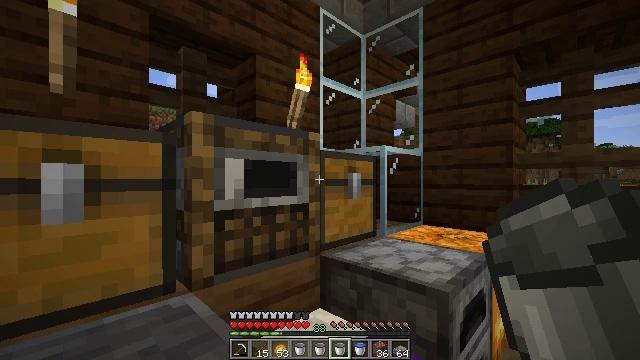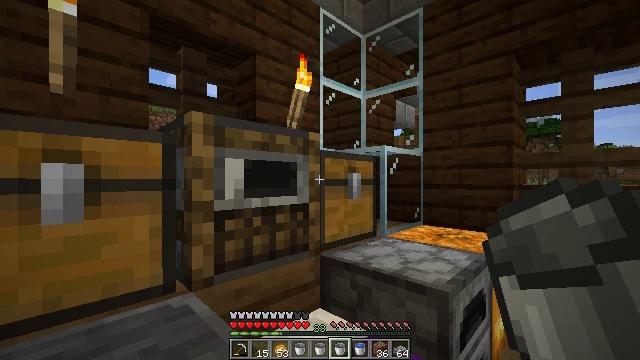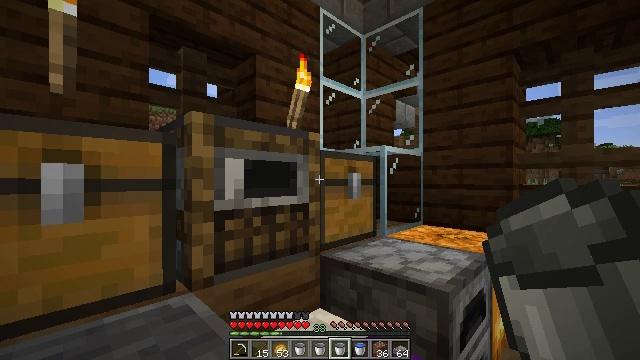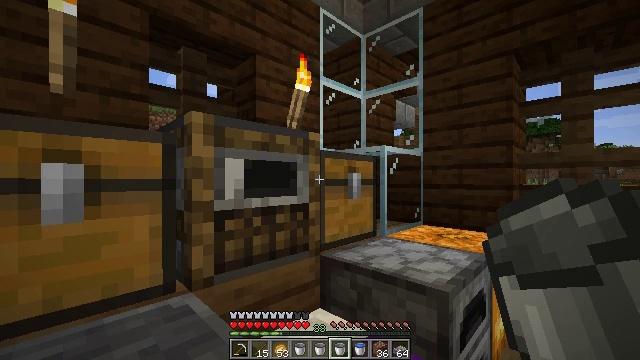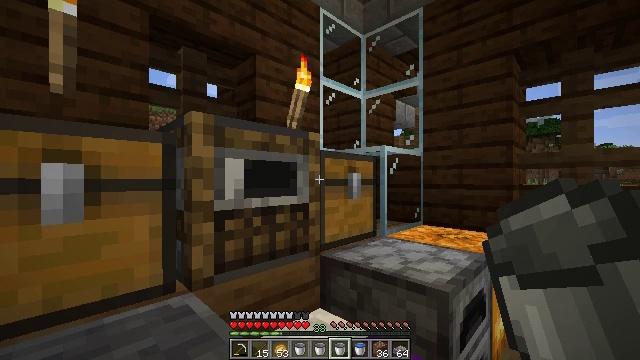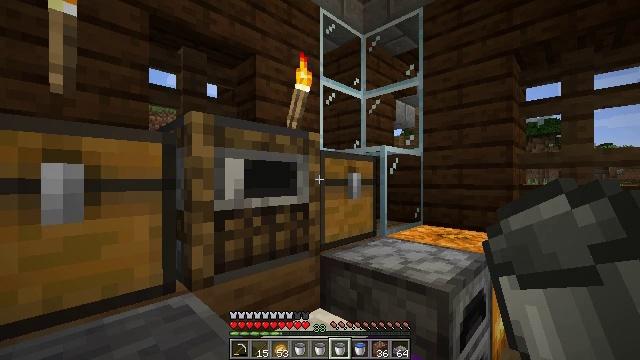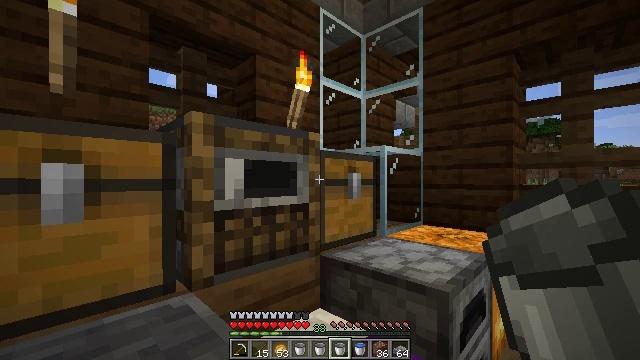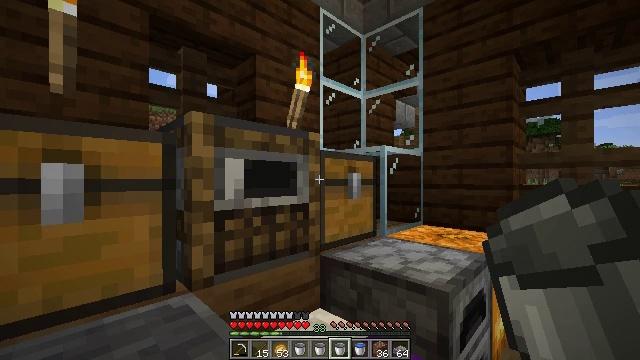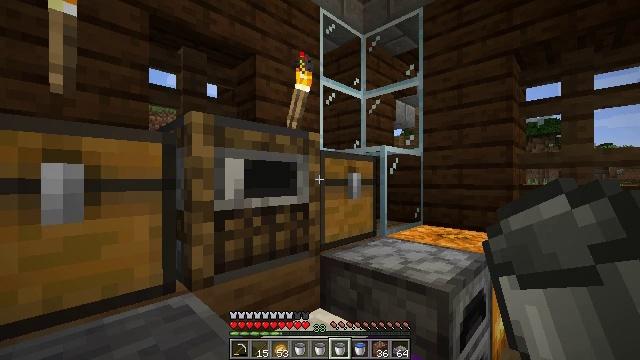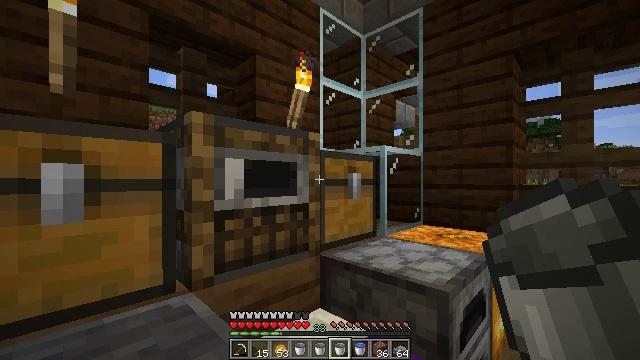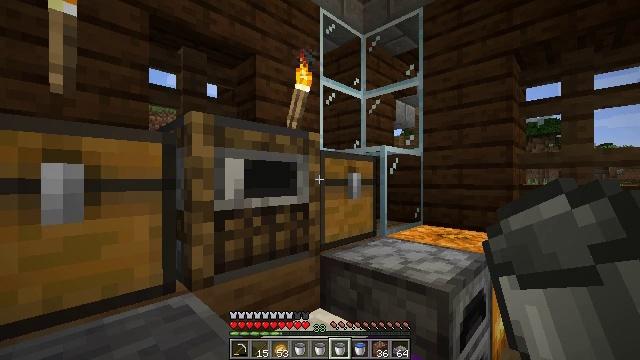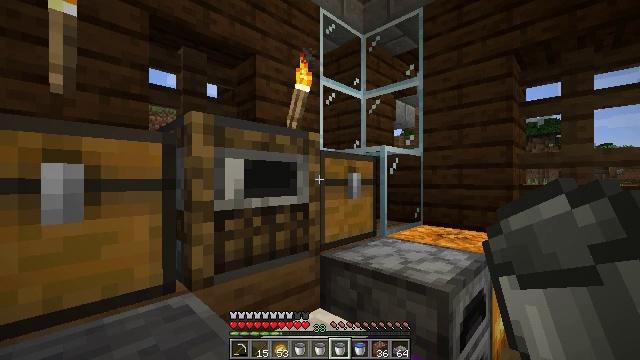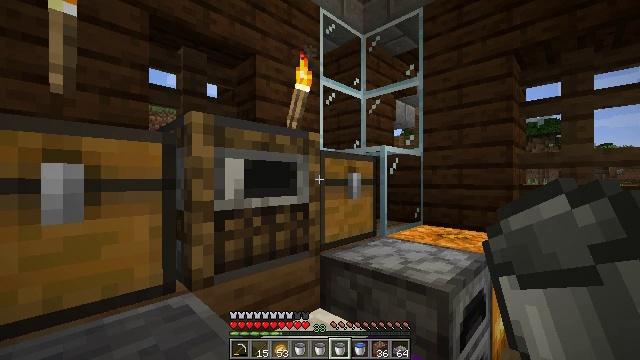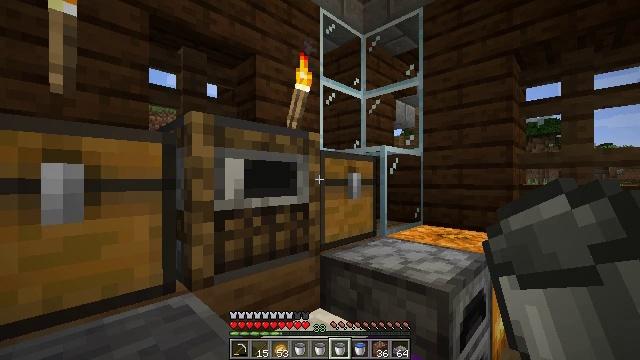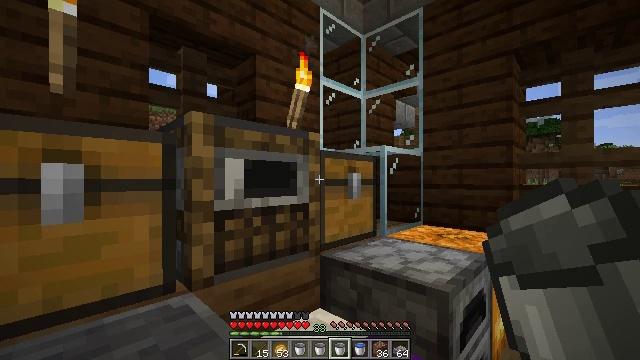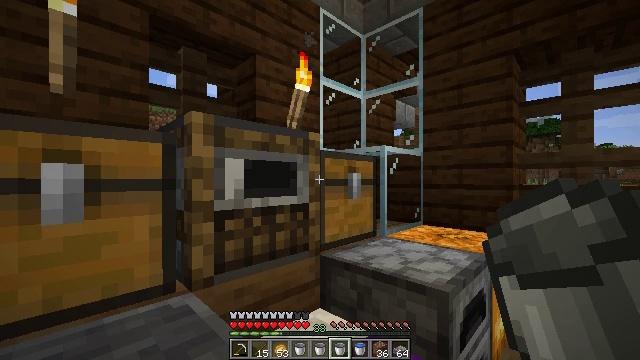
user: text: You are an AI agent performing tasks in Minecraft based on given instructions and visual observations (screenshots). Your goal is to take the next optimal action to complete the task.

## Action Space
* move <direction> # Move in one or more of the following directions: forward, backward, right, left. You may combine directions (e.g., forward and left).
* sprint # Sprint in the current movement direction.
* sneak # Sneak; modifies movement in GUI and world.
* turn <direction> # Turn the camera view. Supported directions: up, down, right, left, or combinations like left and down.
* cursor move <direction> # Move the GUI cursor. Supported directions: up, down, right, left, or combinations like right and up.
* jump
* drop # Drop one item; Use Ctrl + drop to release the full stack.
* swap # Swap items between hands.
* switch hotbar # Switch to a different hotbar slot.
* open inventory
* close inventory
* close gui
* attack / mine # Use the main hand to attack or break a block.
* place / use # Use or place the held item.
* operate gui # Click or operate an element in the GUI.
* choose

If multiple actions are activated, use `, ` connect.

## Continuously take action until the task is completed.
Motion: motion action
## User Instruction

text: Destroy the spruce leaves to get sticks and saplings.
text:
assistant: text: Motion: no_op
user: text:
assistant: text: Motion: no_op
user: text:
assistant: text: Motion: no_op
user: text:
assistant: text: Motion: no_op
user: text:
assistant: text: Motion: no_op
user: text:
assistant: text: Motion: no_op
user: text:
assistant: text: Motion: no_op
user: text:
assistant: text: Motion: no_op
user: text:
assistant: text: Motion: no_op
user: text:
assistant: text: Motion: no_op
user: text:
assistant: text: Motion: no_op
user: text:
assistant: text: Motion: no_op
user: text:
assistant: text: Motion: no_op
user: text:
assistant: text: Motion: no_op
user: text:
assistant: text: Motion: no_op
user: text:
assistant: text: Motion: no_op
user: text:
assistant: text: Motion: no_op
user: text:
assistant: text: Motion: no_op
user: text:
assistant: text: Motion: no_op
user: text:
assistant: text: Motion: no_op
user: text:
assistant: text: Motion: no_op
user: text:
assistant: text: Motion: no_op
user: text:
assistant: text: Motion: no_op
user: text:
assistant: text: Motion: no_op
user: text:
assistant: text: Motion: no_op
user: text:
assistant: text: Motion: no_op
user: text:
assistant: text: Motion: no_op
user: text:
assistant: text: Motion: no_op
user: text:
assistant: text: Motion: no_op
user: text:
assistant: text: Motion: no_op